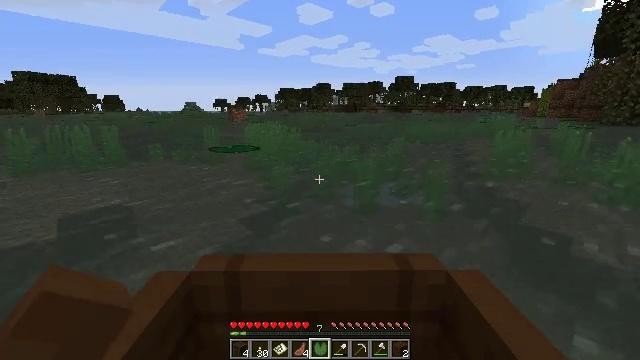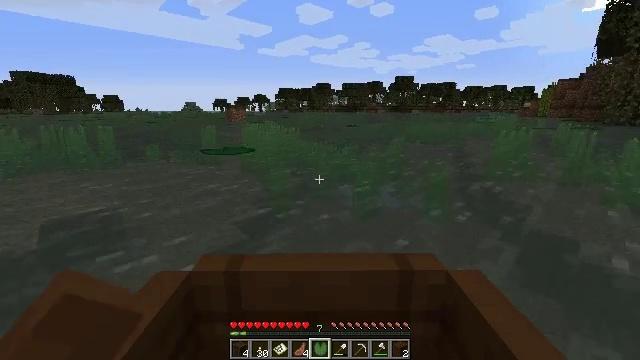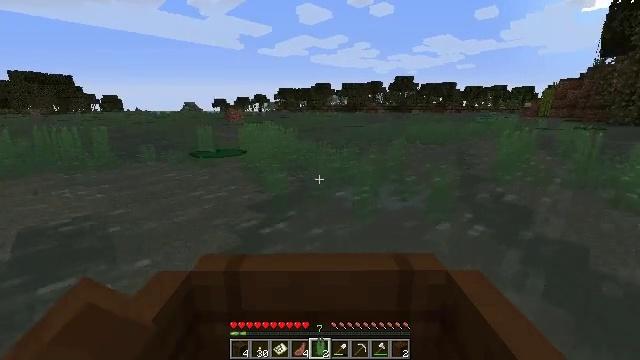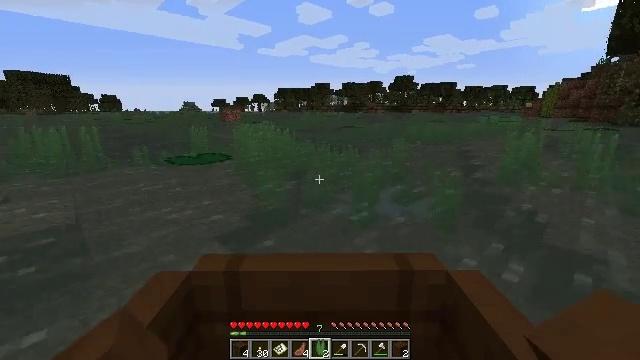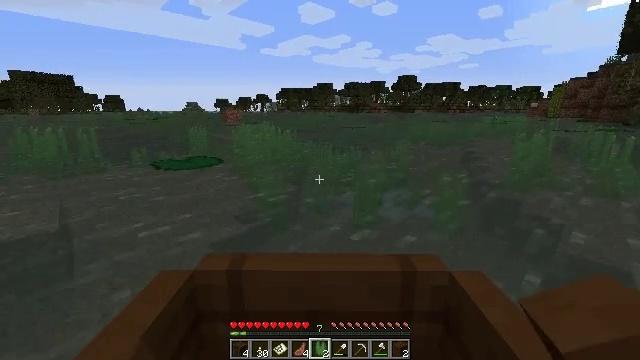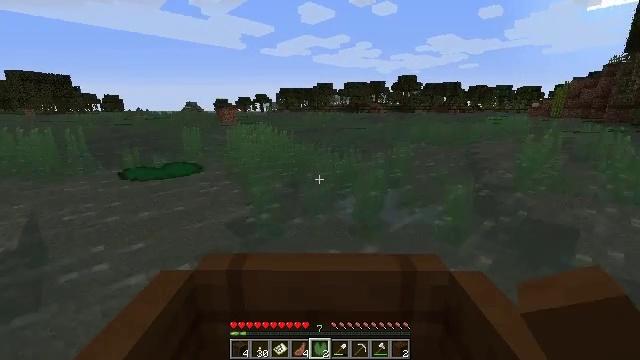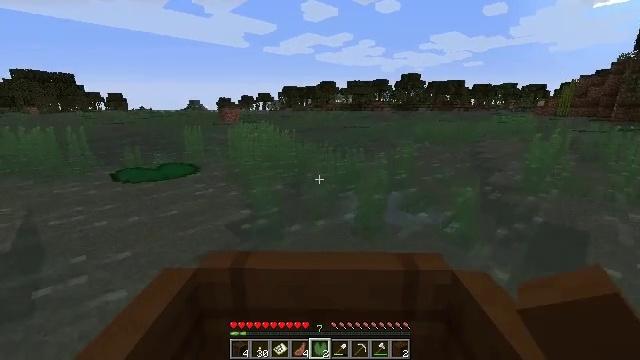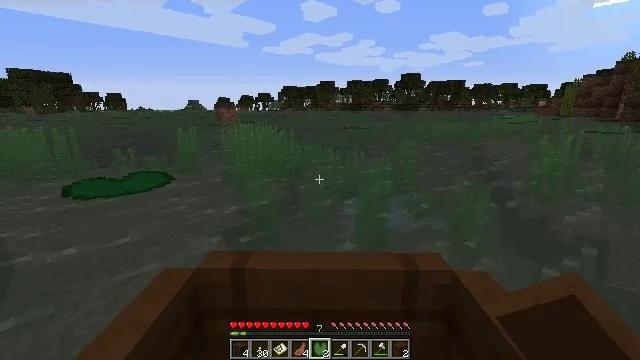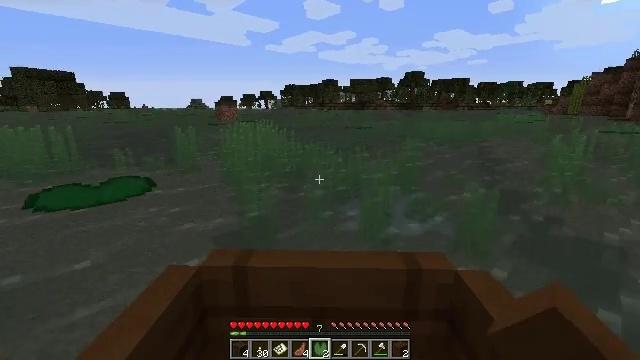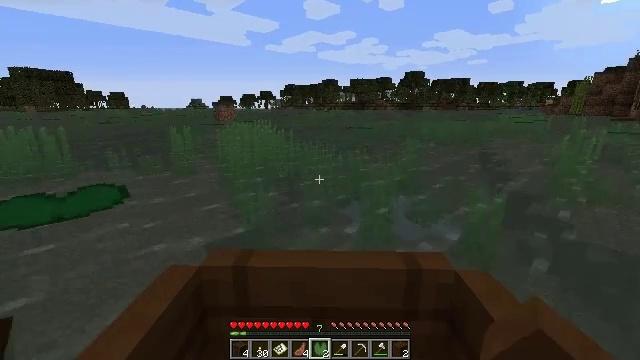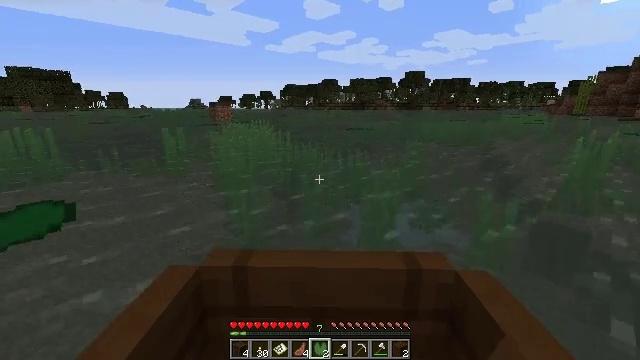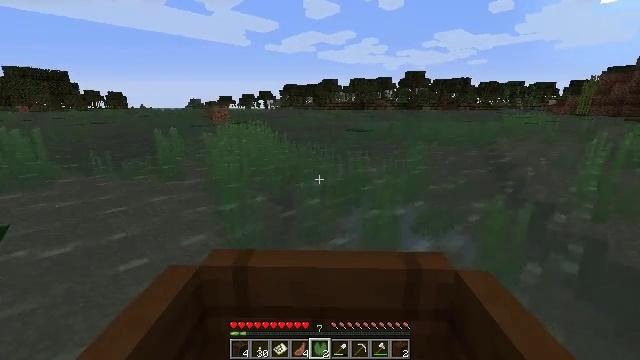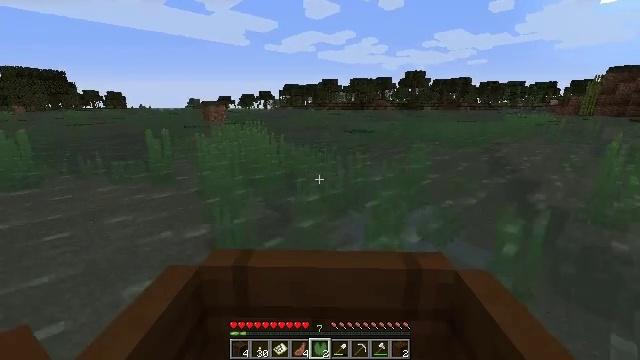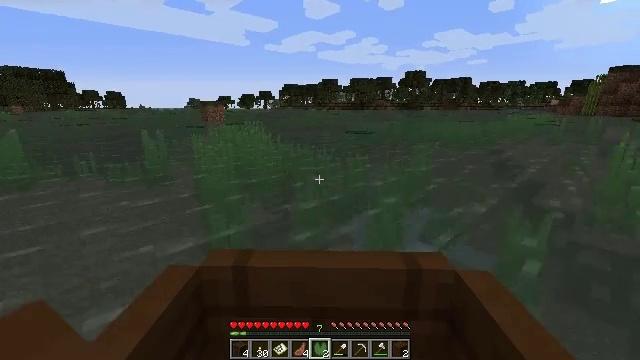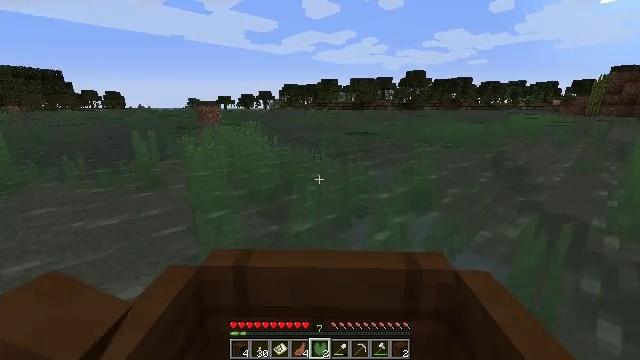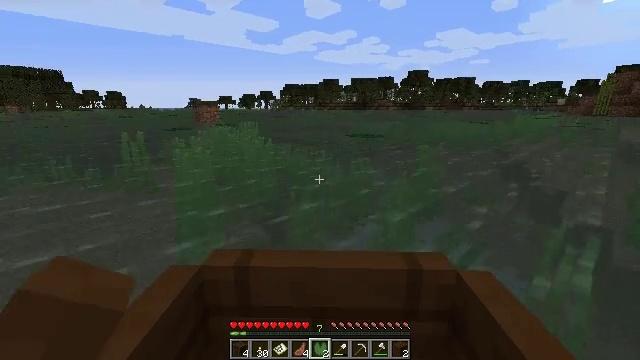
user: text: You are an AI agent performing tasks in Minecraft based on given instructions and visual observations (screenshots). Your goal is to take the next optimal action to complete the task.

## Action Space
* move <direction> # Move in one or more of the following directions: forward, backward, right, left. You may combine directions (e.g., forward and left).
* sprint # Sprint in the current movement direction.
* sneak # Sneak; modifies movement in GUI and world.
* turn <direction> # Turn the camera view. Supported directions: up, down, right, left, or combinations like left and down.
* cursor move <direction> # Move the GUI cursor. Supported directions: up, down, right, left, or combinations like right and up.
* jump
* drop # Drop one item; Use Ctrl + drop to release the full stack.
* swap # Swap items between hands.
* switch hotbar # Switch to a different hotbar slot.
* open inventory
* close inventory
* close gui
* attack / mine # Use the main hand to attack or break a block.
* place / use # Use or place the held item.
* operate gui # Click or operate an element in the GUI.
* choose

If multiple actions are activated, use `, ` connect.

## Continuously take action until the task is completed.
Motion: motion action
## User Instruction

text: Harvest sugar cane from the plant.
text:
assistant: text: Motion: move forward
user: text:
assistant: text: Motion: move forward
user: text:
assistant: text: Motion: move forward
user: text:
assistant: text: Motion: move forward
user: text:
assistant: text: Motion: move forward
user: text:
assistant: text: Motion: move forward
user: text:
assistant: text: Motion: move forward
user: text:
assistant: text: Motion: move forward
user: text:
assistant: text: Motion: move forward
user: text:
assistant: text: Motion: move forward
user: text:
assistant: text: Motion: move forward
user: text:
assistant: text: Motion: move forward
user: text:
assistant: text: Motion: move forward
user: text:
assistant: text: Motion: move forward
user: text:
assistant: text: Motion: move forward
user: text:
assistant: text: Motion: move forward
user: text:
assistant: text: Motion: move forward
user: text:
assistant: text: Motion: move forward
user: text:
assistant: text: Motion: move forward
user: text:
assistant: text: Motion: move forward
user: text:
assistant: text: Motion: move forward
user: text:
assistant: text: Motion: move forward
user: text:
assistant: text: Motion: move forward
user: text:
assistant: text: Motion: move forward and move left
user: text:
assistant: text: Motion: move forward and move left
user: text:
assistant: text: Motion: move forward and move left
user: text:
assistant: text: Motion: move forward
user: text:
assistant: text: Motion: move forward
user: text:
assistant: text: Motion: move forward
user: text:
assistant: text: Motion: move forward